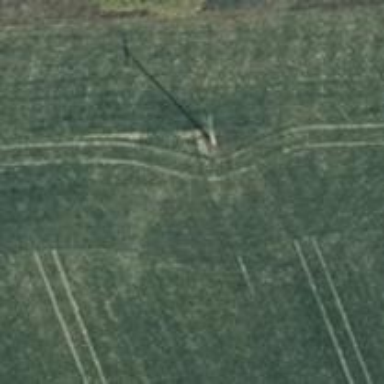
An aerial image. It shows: Power pole.